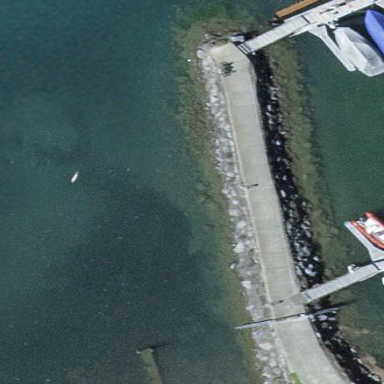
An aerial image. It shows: Man-made pier.